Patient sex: M
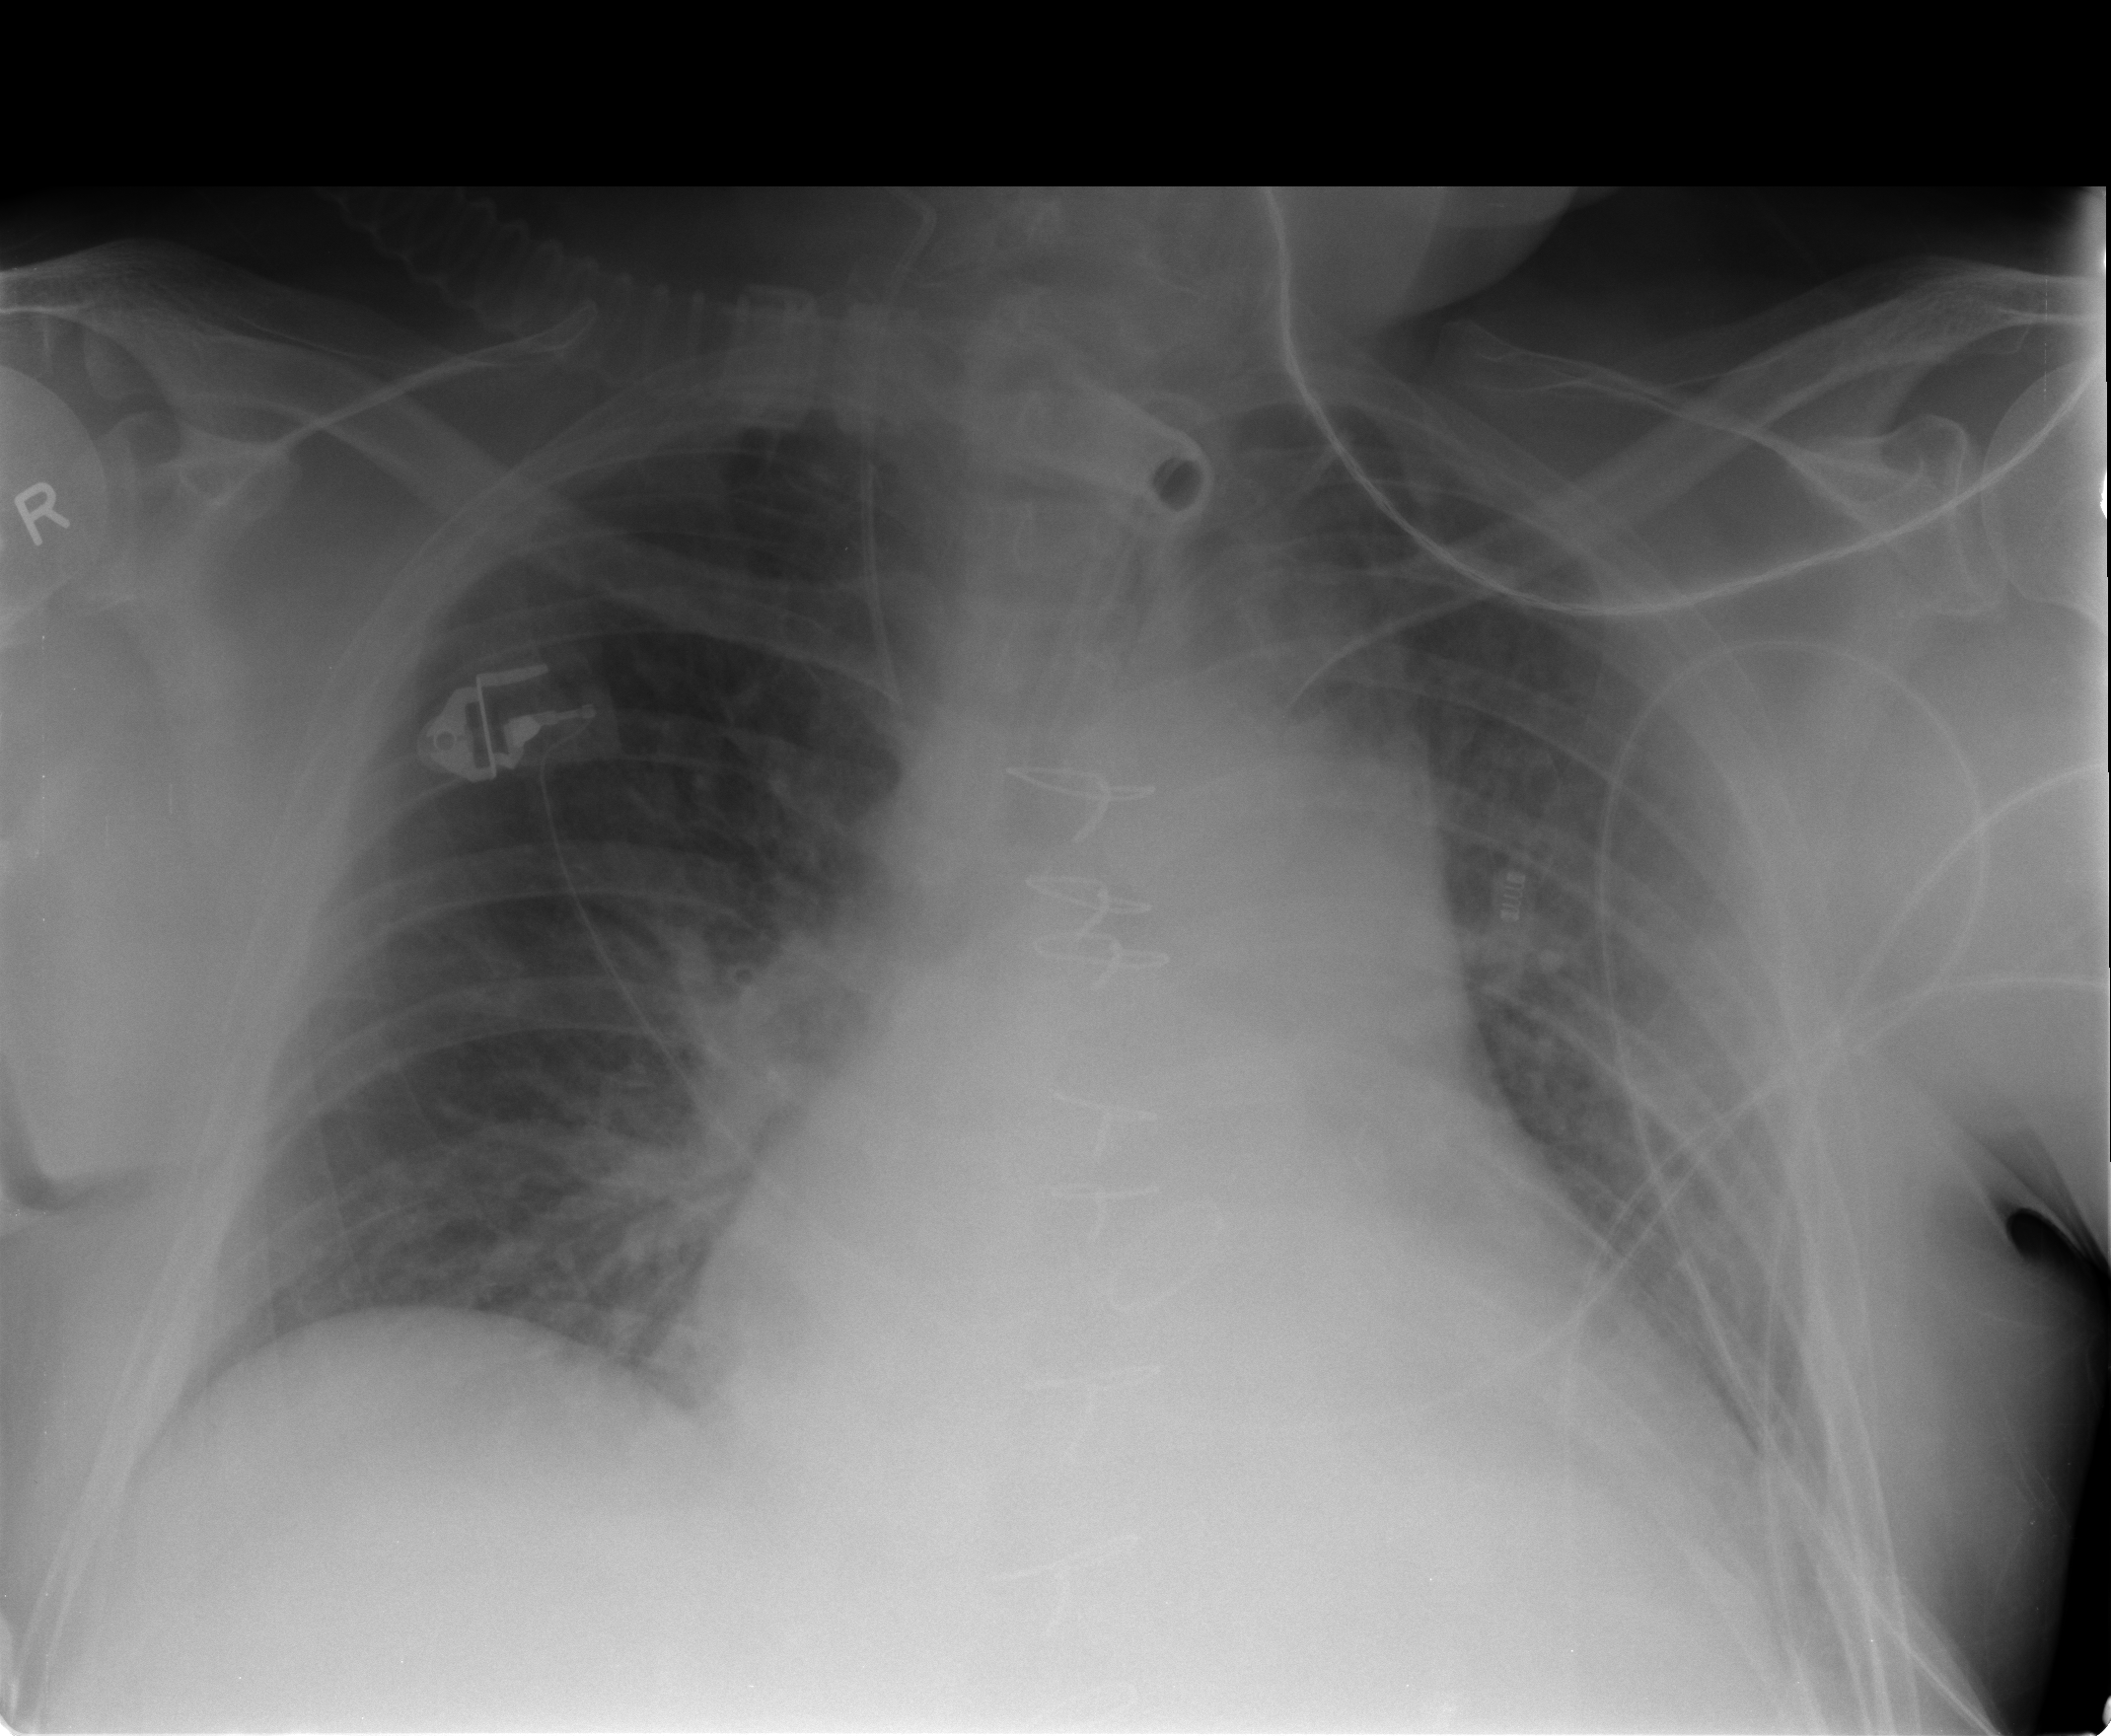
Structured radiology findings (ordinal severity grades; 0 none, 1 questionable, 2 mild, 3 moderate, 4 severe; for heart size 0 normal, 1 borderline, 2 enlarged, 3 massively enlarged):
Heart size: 2
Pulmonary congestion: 3
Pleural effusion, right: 0
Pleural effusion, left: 1
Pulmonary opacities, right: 2
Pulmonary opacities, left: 2
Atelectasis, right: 2
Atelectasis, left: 2